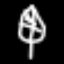
Label: leaf